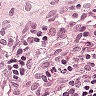
Metastatic tissue present: yes